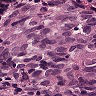
Metastatic tissue present: yes